Question: I'm writing an app which has a 'NSOutlineView', and an interface which implements 'NSOutlineViewDataSource'. However, at runtime, the app crashes with an error that a message was sent to a deallocated instance. I did some debugging with zombies and and Instruments and I found the address that was deallocated.

I can't quite figure out what's going on here. I've determined that if I disable ARC for ViewController.m it doesn't segfault. Here's the relevant code.
'''
-(void)viewDidLoad {
[super viewDidLoad];
NSArray * array = [[NSArray alloc]initWithObjects:@"chrisdotcode",@"Mop",@"ollien", nil];
[self.namesList setDataSource:[[ArrayOutlineDataSource alloc] init:array]];
}
'''
And here's the ArrayOutlineDataSource, which implements NSOutlineViewDataSource.
'''
@implementation ArrayOutlineDataSource
-(id)init:(NSArray *)array{
self.array = array;
return [super init];
}
-(id)outlineView:(NSOutlineView *)outlineView child:(NSInteger)index ofItem:(id)item{
return self.array[index];
}
-(BOOL)outlineView:(NSOutlineView *)outlineView isItemExpandable:(id)item{
return false;
}
-(NSInteger)outlineView:(NSOutlineView *)outlineView numberOfChildrenOfItem:(id)item{
NSLog(@"Item:%@",item);
NSLog(@"Item count:%lu",(unsigned long)[self.array count]);
return [self.array count];
}
-(id)outlineView:(NSOutlineView *)outlineView objectValueForTableColumn:(NSTableColumn *)tableColumn byItem:(id)item{
return self.array;
}
@end
'''
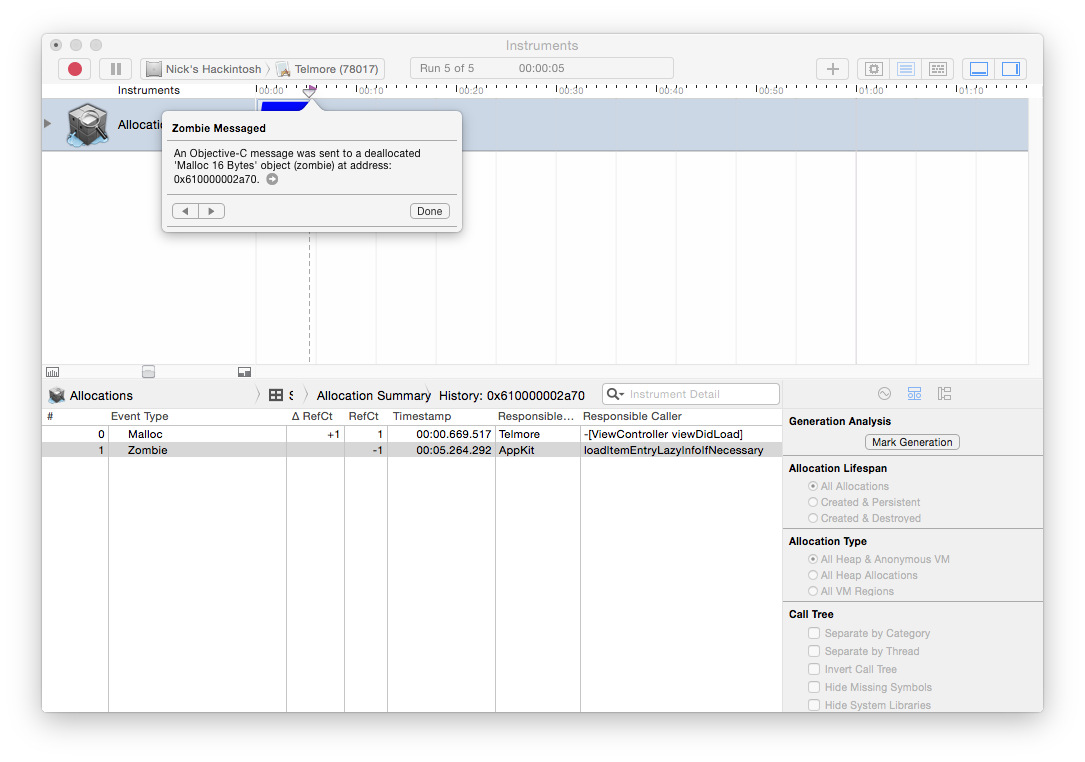
Answer: The <URL> says:
> An outline view does not own its data source. Similarly, it does not own the objects it gets from the data source--if they are released your application is likely to crash unless you tell the outline view to reload its data.The data source is a controller object, and you are responsible for ensuring that it is not deallocated before the outline view is finished with it (typically the data source is an object such as the document object in a document-based application, so there is no additional work to do). The data source is in turn responsible for retaining all of the objects it provides to an outline view, and updating the outline view when there's a change to the model. It is therefore not safe to release the root item--or any children--until you're no longer displaying it in the outline view.
Bottom line, the outline view does not maintain a strong reference to its data source. (This is very common: Usually data sources and delegates are weak references.) The code sample in the question is not retaining the 'ArrayOutlineDataSource'.
Create your own property to maintain a strong reference to this 'ArrayOutlineDataSource':
'''
@property (nonatomic, strong) ArrayOutlineDataSource *dataSource;
'''
And then:
'''
- (void)viewDidLoad {
[super viewDidLoad];
NSArray * array = [[NSArray alloc]initWithObjects:@"chrisdotcode",@"Mop",@"ollien", nil];
self.dataSource = [[ArrayOutlineDataSource alloc] init:array];
[self.namesList setDataSource:self.dataSource];
}
'''